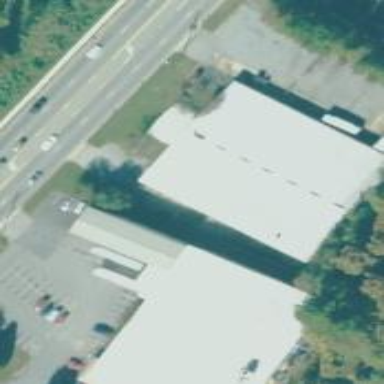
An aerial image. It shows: Commercial building.